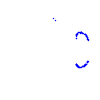
Particle: kaon